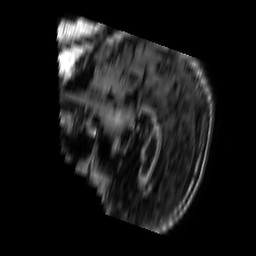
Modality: FLAIR
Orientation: sagittal
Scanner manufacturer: philips
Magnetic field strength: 1.5 T
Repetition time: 6 s
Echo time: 0.12 s